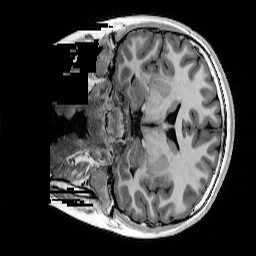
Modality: T1w
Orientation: coronal
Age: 12
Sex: female
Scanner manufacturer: siemens
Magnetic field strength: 3 T
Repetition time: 4 s
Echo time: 0.00289 s